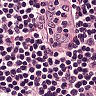
Metastatic tissue present: no